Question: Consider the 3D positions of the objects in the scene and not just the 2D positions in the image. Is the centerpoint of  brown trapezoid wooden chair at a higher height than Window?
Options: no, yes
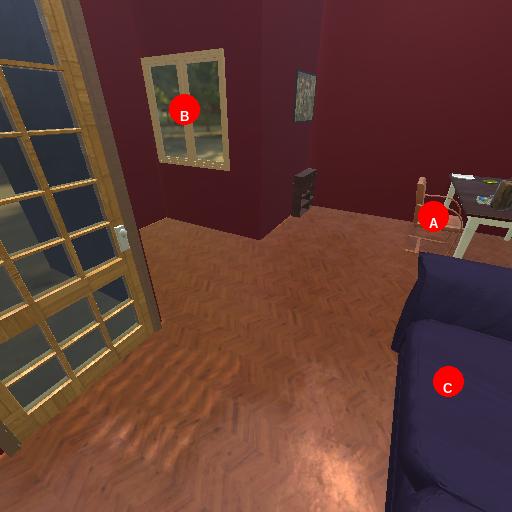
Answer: no